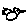
Label: bird